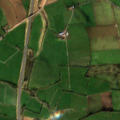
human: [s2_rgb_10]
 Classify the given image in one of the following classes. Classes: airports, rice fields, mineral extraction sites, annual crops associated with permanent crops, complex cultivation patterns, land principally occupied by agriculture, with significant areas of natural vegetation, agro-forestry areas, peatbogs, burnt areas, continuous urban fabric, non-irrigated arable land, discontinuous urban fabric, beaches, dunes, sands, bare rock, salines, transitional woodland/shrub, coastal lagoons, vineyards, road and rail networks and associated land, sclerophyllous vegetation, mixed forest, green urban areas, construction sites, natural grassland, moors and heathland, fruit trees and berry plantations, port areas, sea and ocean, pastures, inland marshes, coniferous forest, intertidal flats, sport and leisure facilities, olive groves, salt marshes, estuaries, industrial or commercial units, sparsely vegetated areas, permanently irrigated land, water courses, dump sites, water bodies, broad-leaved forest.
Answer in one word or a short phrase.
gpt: pastures, complex cultivation patterns